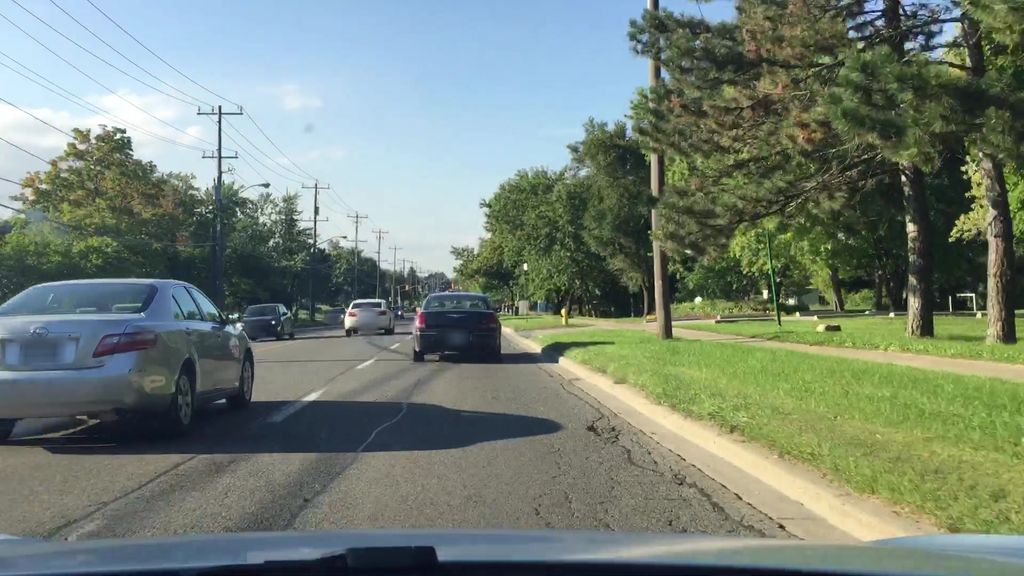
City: toronto